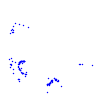
Particle: proton